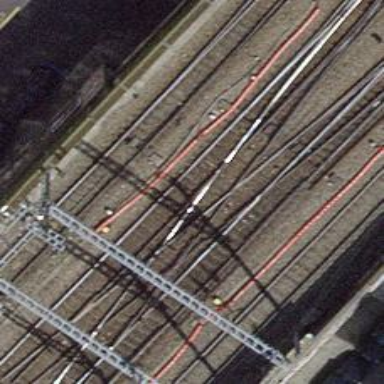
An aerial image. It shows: Single-track electrified railway with contact line.